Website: bh-photo
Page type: address-validator
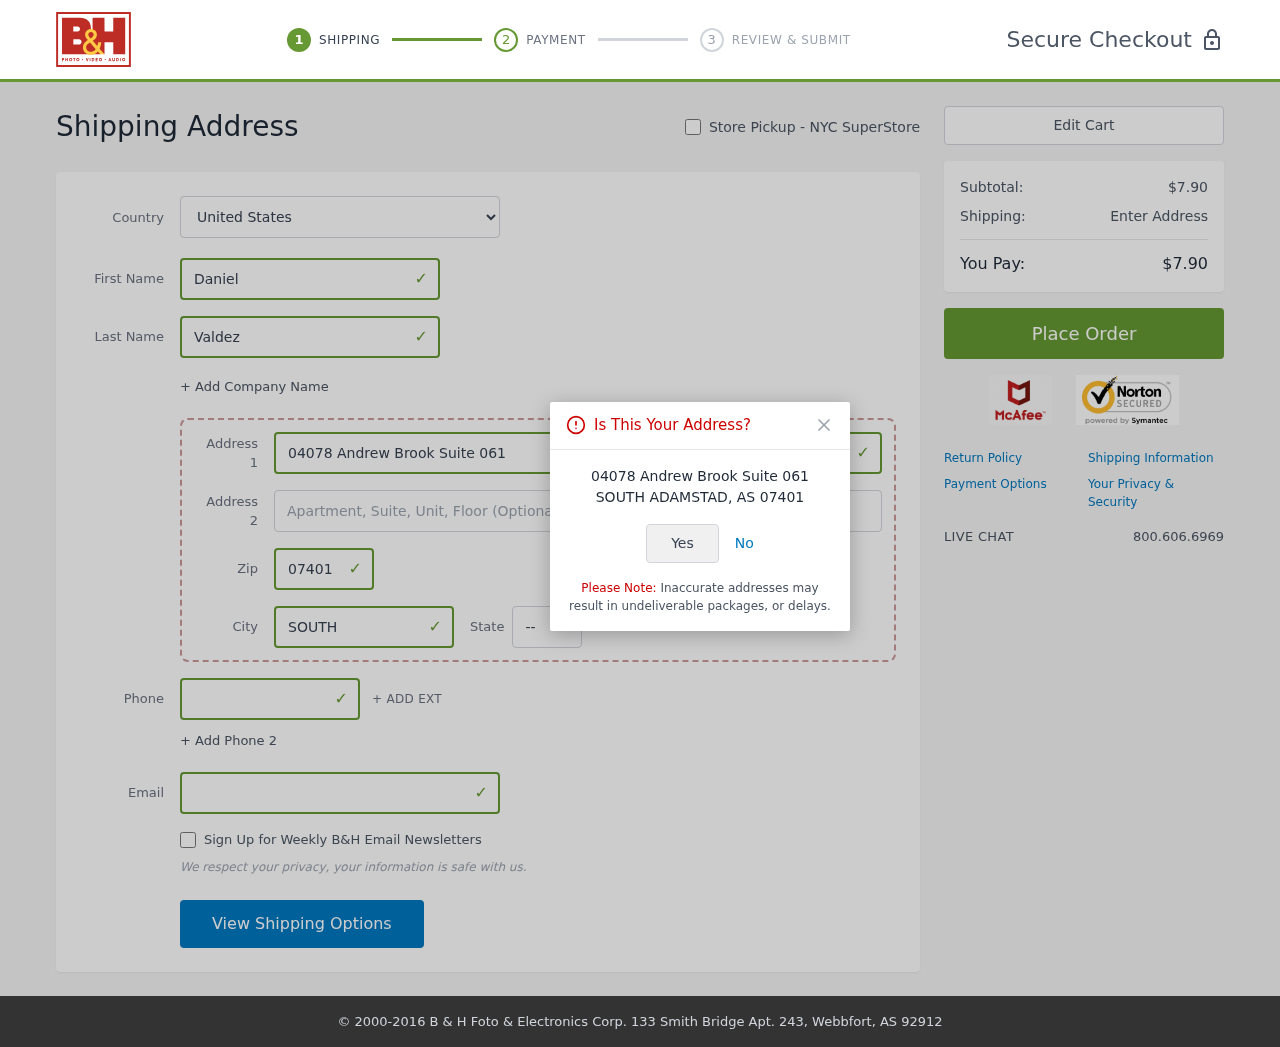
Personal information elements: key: PII_CITY
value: South Adamstad
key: PII_COUNTRY
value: United States
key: PII_EMAIL
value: daniel.valdez@yahoo.com
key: PII_FIRSTNAME
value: Daniel
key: PII_LASTNAME
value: Valdez
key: PII_PHONE
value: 4633223416
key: PII_POSTCODE
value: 07401
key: PII_STATE_ABBR
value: AS
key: PII_STREET
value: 04078 Andrew Brook Suite 061
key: PII_CITY_CONFIRM
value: SOUTH ADAMSTAD
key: PII_STATE
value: AS
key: PII_POSTCODE_FULL
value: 07401
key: PII_POSTCODE_NUMERIC
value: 7401
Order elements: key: ORDER_SUBTOTAL
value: $7.90
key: ORDER_TOTAL
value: $7.90